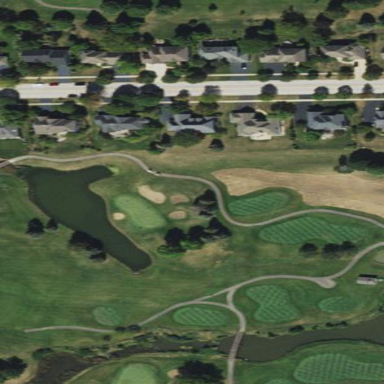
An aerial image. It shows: Water hazard on golf course. The hazard is natural water feature.